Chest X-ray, PA view. Patient: 37 years old, sex M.
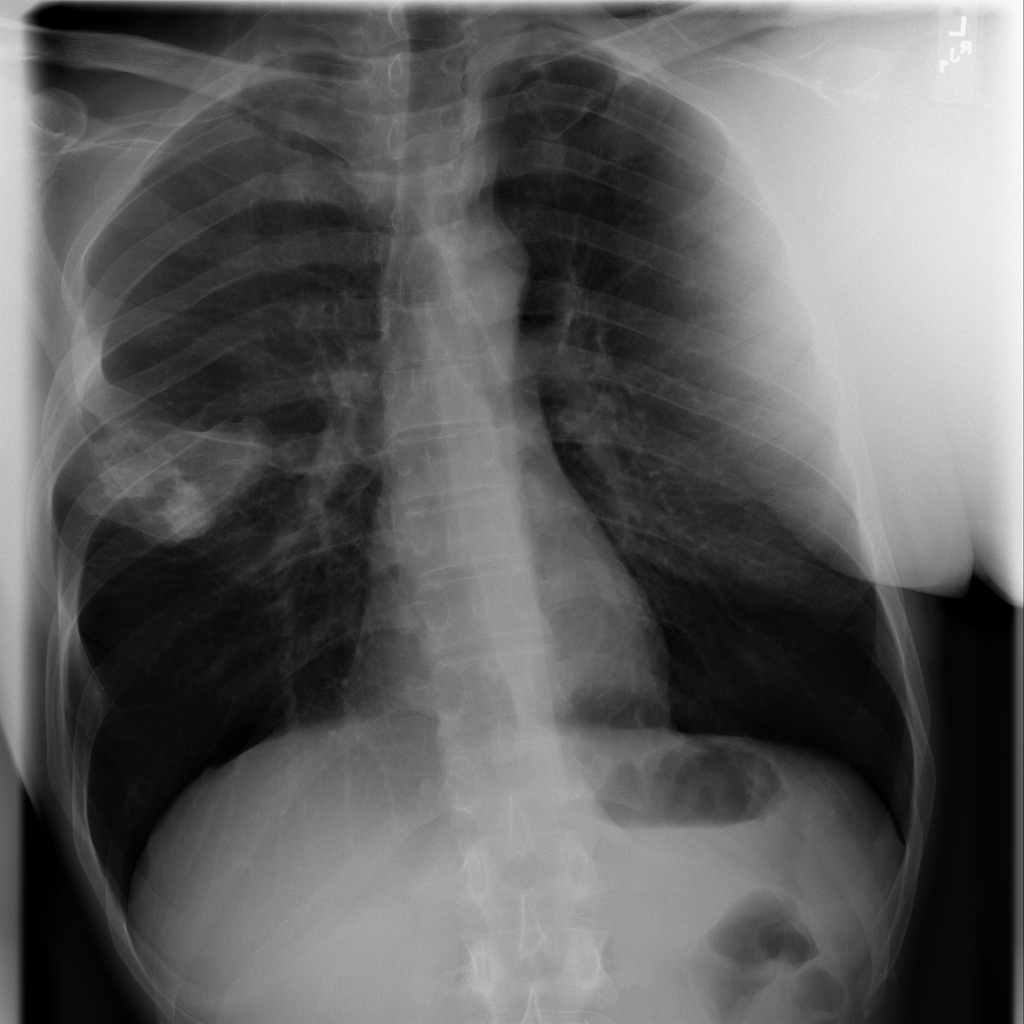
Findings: Mass